Question: I'm trying to populate my mongo db using node.js. But I'm getting a TypeError saying
> ' Object # has no method apply
.

'''
var mongoose = require('mongoose');
var Schema = mongoose.Schema;
console.log('Running mongoose version %s:', mongoose.version);
var userSchema = Schema({
userName: String,
fullName: String,
email: String
});
var articleSchema = Schema({
name: String,
content_date: Date,
content: String,
author: String
});
var User = mongoose.model('User', userSchema);
var Article = mongoose.model('Article', articleSchema);
var createData = function () {
User.create({userName: 'mcslater', fullName: 'Ray Slater', email: 'r.slater@nomail'}, function (err, user) {
Article.create({
"name": "NEW YORK MAGAZINE",
"content": "Heaven, with hangers. <a href='http://nymag.com/fashion/08/fall/49258/index4.html' target='_blank'>New York Magazine</a> declares the MKG Wardrobe 'gorgeous' in the Fall Fashion '08 issue.",
"content_date": "Mon Aug 18 15:51:49 <PHONE>",
"author": user.userName
},
{
"name": "DWELL",
"content": "Michael Cannell of <a href='http://www.dwell.com' target='_blank'>Dwell</a> calls our work for the East 11th Townhouse 'artful' in a brief piece for Dwell.com.",
"content_date": "Tue June 17 12:00:00 <PHONE>",
"author": user.userName
},
{
"name": "DWELL",
"content": "The Josh & Donna Loft catches the eye of Michael Cannell at <a href='http://www.dwell.com' target='_blank'>Dwell.com</a>&nbps;.",
"content_date": "Tue Nov 27 12:00:00 <PHONE>",
"author": user.userName
},
{
"name": "ARCHITECTURAL RECORD",
"content": "Heavy metal, light touch. <a href='http://archrecord.construction.com/archrecord2/work/0710/associatedFabrication.asp' target='_blank'>Archrecord2</a> profiles 4-pli and our sister company, Associated Fabrication, in the October issue, out now.",
"content_date": "Mon Oct 8 12:00:00 <PHONE>",
"author": user.userName
},
{
"name": "OUR COTTON ANNIVERSARY",
"content": "On this day in history, way back in 2005, 4-pli was formed. Happy anniversary to us!",
"content_date": "Tue Oct 01 12:00:00 <PHONE>",
"author": user.userName
},
{
"name": "COOL HUNTING",
"content": "Our Nesting Desk makes the cut at Coolhunting.",
"content_date": "Wed Apr 04 12:00:00 <PHONE>",
"author": user.userName
})
})
};
mongoose.connect('localhost','news',function(err){
if(err) throw err;
createData();
});
'''
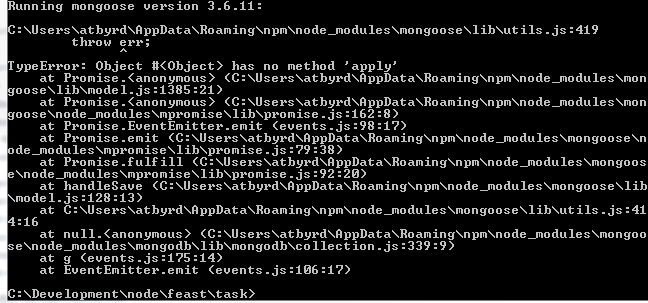
Answer: i think you forgot the 'new' keyword:
'''
var userSchema = new Schema({ // <-- new
userName: String,
fullName: String,
email: String
});
var articleSchema = new Schema({ // <-- new
name: String,
content_date: Date,
content: String,
author: String
});
'''